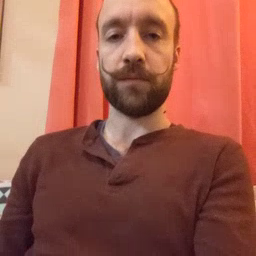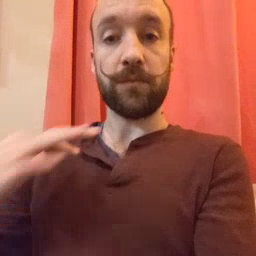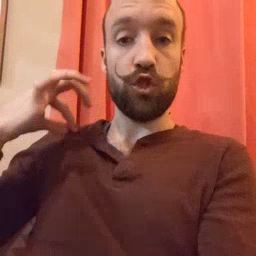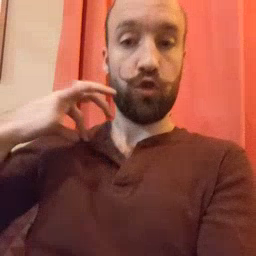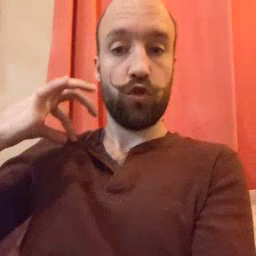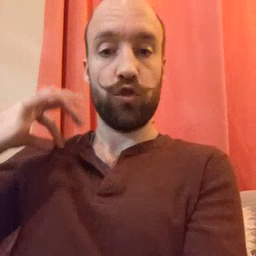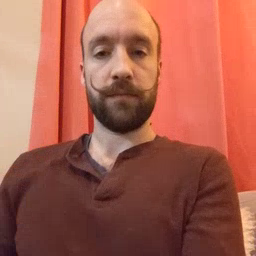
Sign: shirt